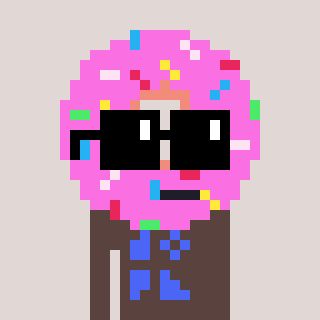
a pixel art character with square black sunglasses, a doughnut-shaped head and a darkbrown-colored body on a warm background